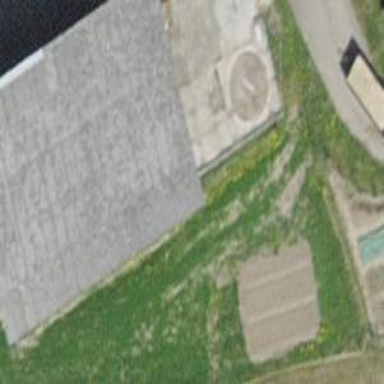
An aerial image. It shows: Rural barn.